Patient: sex F, age 56
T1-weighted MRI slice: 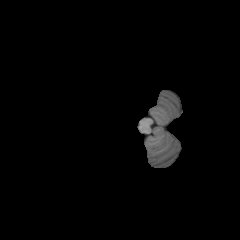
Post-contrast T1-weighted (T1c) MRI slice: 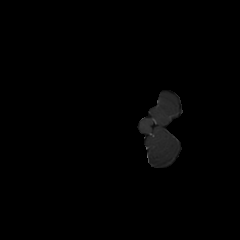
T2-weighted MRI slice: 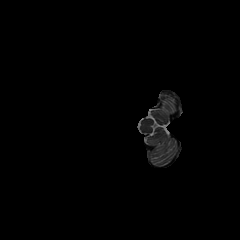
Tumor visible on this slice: no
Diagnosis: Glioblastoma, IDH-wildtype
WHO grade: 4